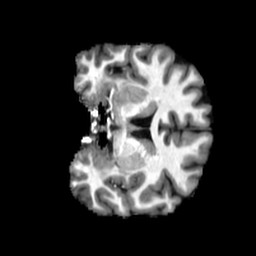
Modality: T1w
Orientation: coronal
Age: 30
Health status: healthy
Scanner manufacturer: philips
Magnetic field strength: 3 T
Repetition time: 0.007833 s
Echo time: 0.003598 s